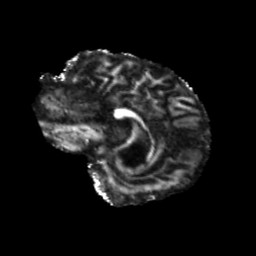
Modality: FA
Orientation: sagittal
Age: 46
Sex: male
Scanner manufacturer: siemens
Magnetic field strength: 3 T
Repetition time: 5.25 s
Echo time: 0.08 s